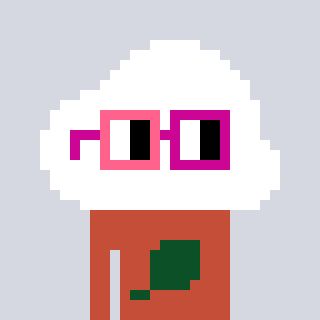
a pixel art character with square pink and red glasses, a cloud-shaped head and a rust-colored body on a cool background